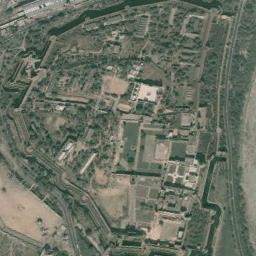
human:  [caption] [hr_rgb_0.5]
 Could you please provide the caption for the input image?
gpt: The palace has some palaces, Long walls and lots of green areas .

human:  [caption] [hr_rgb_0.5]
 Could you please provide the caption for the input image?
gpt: In the middle of red palaces, There is a green building .

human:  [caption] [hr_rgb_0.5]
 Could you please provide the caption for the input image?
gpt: The palace is on the grass surrounded by trees .

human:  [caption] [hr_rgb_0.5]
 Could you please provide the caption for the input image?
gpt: Some trees are beside the palace .

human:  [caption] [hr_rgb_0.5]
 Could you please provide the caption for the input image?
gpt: There are many green trees and some buildings in the palace .